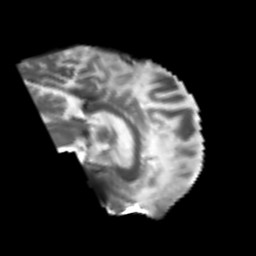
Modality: T2w
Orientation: sagittal
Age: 66
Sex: male
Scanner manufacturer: siemens
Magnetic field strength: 3 T
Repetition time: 4.999 s
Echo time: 0.07946 s